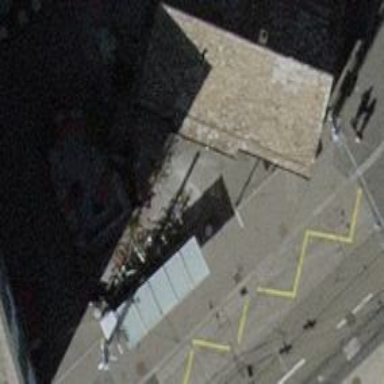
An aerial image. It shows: Bicycle parking area with stands available.